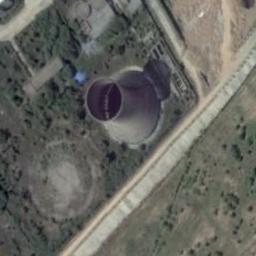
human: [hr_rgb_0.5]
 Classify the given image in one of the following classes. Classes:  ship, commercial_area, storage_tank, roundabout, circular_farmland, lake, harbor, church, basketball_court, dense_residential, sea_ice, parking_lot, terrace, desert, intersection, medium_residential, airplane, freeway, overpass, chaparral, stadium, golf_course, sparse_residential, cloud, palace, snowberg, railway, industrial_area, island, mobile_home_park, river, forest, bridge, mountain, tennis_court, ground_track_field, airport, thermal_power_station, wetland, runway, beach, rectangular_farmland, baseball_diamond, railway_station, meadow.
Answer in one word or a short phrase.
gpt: thermal_power_station